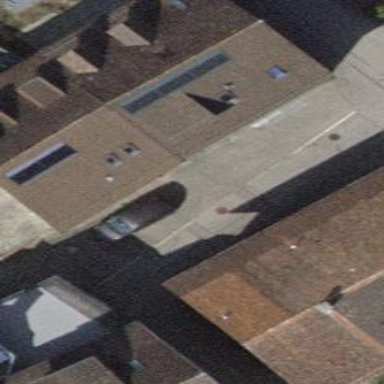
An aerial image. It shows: Gabled roof adorns the apartments building.